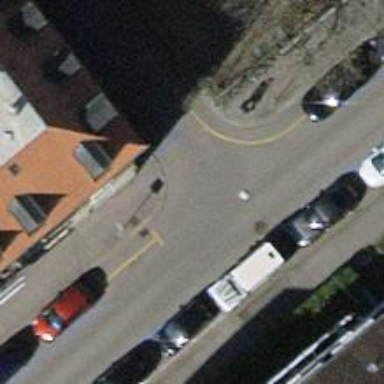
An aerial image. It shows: Kerb serving as barrier.